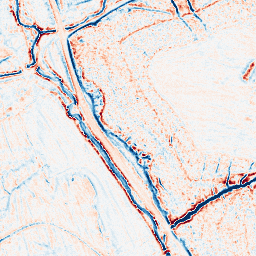
Category: edge_preserving
Decomposition family: bilateral
Decomposition parameters: d: 9
sigma_color: 150
sigma_space: 150
Upsampling method: lanczos
Upsampling parameters: scale: 8
Upsampling scale: 8